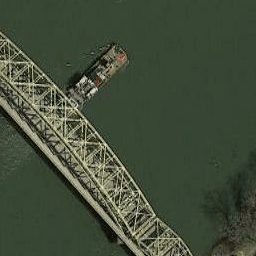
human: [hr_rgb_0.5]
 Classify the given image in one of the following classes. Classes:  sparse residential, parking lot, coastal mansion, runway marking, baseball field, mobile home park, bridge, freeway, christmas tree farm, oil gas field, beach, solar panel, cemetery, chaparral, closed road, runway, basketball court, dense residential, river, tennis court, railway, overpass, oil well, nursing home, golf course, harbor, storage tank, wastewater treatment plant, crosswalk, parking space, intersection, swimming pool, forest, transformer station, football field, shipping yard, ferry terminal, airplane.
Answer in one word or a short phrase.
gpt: bridge